Interaction volume radius: 10 \u00c5
Interaction volume height: 10 \u00c5
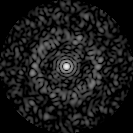
Disorder parameter: 0.8341